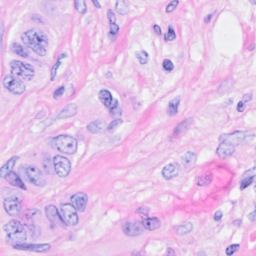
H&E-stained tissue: Breast